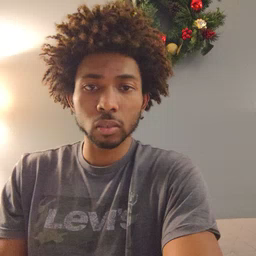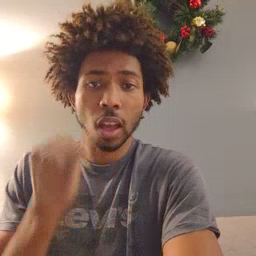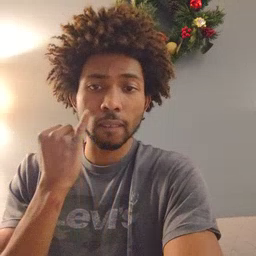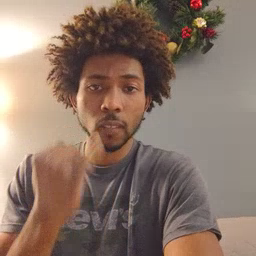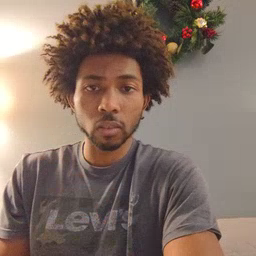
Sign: if